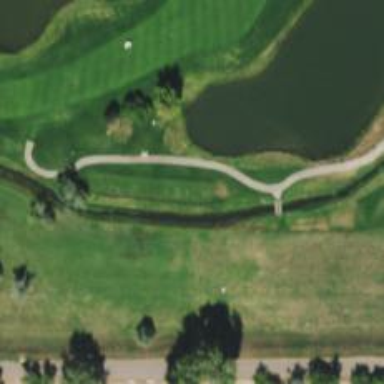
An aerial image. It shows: Golf cartpath that is also road path.